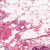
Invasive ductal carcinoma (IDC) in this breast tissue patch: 0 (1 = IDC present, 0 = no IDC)